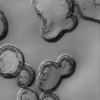
Label: not_dusty